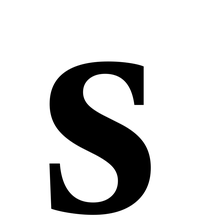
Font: LibreCaslonText_SemiBold